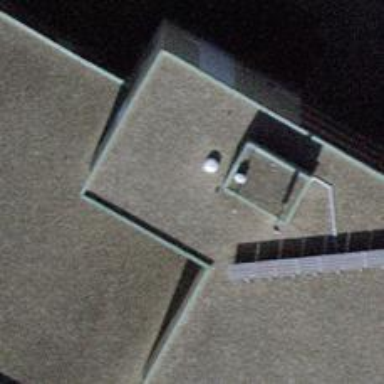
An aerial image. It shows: Library.